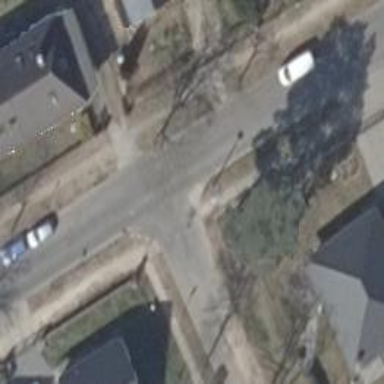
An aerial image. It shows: Unmarked crossing on the road.